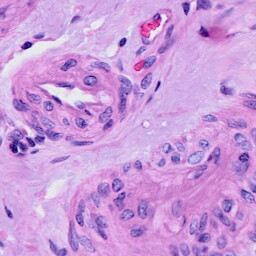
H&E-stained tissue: Cervix